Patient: sex M, age 29
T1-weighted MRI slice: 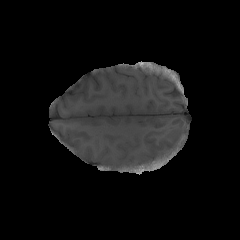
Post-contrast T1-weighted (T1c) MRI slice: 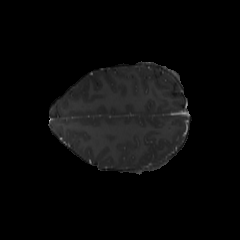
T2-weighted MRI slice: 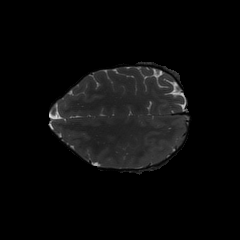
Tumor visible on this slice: no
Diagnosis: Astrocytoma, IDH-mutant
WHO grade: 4